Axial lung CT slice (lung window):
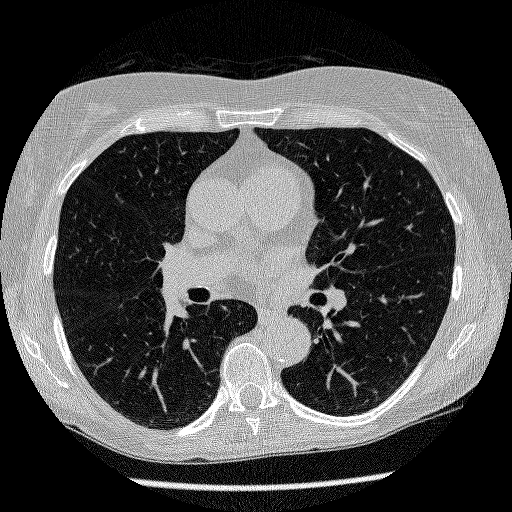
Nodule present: no